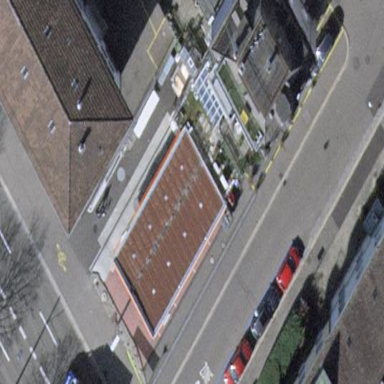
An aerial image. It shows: Flat metal roof with brown color.